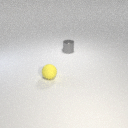
small yellow rubber sphere to the left of small gray metal cylinder